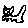
Label: cat